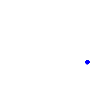
Particle: pion